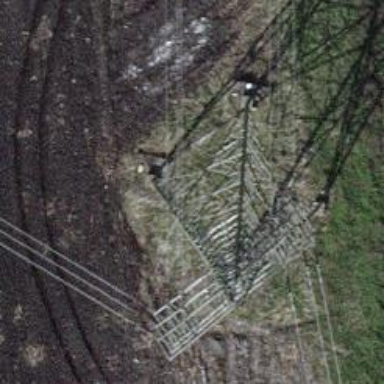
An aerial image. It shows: Power line in the image.